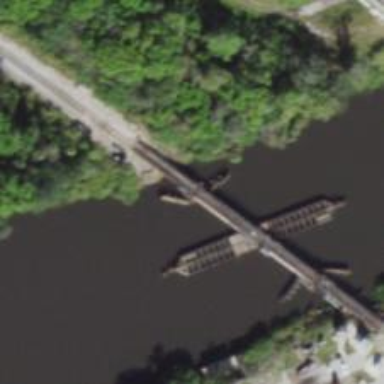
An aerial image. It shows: Swing bridge for railway crossing.